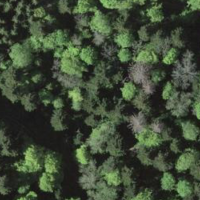
EUNIS habitat code: 44
Species observed at this site:
Troglodytes troglodytes